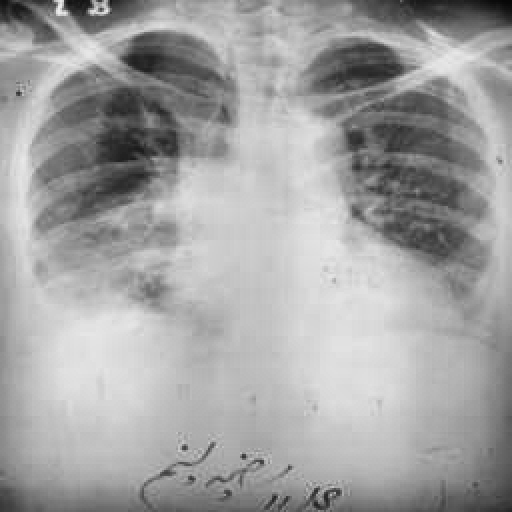
Finding: TUBERCULOSIS